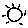
Label: sun